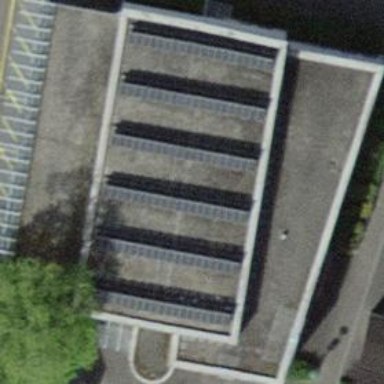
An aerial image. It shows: Fire station building.